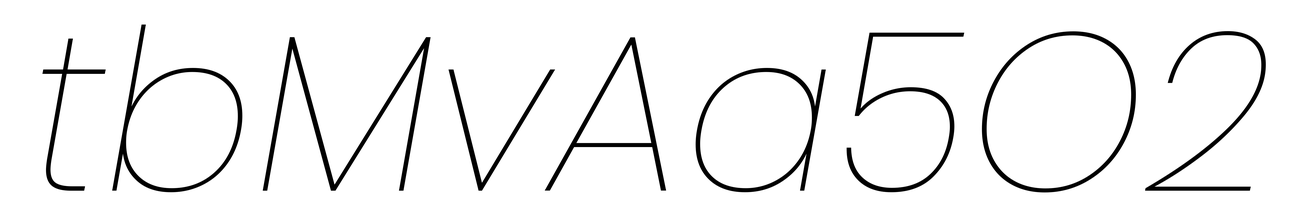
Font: Poppins-ThinItalic